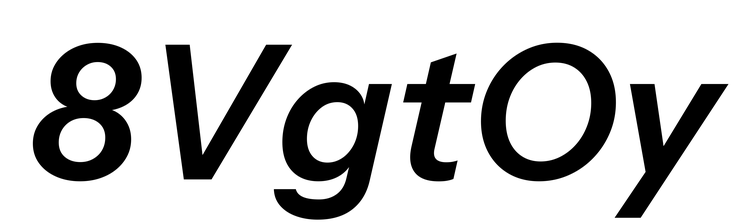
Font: InstrumentSans-Italic_SemiBold_Italic